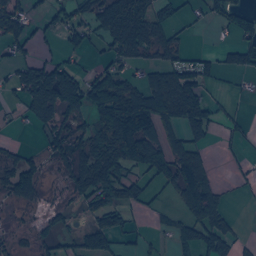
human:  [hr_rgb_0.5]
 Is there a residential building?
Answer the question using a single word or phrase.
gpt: yes

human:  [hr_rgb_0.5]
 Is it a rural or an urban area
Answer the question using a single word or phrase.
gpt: rural

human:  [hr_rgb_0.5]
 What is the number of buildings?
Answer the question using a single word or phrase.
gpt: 198

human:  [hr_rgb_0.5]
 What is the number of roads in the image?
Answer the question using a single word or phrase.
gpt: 175

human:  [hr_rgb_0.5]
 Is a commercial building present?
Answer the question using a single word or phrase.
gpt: yes

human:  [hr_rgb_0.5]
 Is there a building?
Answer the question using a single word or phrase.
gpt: yes

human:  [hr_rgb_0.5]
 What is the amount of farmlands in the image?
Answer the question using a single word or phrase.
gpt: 41

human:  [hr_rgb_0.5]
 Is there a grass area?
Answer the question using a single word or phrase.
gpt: yes

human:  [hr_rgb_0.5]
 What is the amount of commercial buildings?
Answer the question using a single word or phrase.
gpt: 4

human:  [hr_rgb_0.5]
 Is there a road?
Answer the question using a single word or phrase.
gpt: yes

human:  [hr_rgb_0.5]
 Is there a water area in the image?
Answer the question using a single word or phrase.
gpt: yes

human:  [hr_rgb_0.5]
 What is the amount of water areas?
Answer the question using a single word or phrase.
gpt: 33

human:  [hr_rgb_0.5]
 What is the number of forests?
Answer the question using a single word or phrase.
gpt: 193

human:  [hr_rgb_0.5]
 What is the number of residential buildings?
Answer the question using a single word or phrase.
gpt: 194

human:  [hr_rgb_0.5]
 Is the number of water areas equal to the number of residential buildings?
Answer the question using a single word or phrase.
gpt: no

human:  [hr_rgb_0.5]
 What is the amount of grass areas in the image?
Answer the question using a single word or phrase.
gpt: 104

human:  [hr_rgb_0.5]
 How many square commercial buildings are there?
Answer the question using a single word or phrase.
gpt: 0

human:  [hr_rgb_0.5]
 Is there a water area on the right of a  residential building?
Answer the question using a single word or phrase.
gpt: yes

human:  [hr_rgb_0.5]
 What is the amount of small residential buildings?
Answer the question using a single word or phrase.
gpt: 194

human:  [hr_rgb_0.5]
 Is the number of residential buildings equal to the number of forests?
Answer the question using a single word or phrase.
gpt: no

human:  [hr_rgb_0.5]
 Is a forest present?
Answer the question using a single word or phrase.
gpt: yes

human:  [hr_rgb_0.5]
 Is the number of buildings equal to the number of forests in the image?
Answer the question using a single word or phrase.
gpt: no

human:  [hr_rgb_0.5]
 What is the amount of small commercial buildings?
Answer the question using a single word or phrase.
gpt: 4

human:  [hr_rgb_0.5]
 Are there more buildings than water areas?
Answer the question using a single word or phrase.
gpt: yes

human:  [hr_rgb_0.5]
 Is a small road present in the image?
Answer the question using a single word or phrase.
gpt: yes

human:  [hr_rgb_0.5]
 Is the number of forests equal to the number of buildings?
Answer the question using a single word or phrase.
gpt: no

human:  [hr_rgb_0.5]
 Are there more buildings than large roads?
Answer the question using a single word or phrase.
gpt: yes

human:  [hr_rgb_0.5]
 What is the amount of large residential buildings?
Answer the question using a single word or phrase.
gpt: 0

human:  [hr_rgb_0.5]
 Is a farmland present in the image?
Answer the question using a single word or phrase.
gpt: yes

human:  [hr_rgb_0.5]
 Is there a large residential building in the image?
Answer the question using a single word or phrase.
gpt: no

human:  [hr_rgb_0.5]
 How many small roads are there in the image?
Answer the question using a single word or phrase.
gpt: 175

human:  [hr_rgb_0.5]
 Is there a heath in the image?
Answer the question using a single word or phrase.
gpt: yes

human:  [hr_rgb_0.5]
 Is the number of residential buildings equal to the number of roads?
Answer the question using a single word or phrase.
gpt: no

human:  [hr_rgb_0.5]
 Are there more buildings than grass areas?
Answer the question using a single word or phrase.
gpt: yes

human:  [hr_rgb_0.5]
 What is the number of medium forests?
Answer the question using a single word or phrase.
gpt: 58

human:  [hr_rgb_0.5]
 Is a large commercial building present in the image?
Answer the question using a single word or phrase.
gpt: no

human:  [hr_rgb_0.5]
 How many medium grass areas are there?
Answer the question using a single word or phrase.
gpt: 10

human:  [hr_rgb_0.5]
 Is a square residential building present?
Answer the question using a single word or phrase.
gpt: yes

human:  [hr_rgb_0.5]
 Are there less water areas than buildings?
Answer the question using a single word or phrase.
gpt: yes

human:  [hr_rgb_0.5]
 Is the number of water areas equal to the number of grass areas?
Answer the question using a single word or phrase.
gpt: no

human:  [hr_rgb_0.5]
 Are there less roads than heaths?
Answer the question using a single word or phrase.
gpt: no

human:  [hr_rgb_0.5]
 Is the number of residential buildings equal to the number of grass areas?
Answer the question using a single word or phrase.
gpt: no

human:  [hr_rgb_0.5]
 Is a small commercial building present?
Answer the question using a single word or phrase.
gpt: yes

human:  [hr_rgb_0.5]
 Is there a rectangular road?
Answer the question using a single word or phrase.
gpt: no

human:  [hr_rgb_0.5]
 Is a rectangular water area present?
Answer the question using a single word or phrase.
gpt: yes

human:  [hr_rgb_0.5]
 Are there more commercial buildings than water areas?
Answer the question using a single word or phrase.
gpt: no

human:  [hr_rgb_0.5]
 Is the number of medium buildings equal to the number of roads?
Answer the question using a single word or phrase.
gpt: no

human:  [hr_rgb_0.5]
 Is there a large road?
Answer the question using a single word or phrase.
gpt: no

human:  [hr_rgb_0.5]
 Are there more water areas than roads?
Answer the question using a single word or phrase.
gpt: no

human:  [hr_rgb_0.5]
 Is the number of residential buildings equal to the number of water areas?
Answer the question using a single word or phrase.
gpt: no

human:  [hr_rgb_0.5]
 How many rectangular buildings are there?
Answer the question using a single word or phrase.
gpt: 133

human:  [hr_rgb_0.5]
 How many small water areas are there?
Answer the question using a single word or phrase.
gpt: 21

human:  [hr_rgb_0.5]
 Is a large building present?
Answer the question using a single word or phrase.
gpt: no

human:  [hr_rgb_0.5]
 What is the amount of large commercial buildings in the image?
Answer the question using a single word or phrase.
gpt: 0

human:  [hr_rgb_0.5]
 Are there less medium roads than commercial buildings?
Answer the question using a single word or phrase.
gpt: yes

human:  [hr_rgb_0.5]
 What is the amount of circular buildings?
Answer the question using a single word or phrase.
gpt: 2

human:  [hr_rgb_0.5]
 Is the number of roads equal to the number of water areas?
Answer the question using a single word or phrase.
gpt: no

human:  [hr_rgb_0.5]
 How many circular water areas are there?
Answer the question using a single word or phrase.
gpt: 4

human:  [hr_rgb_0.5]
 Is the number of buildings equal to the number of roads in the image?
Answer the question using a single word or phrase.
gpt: no

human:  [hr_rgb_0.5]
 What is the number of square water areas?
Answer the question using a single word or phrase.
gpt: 4

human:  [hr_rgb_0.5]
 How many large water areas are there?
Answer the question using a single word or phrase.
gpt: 5

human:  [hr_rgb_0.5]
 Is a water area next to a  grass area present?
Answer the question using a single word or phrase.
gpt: yes

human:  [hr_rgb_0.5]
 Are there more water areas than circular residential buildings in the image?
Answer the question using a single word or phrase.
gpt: yes

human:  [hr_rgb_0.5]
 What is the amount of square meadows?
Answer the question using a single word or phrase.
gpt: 0